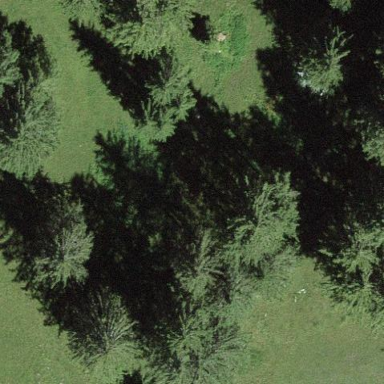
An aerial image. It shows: Serene woodland landscape.